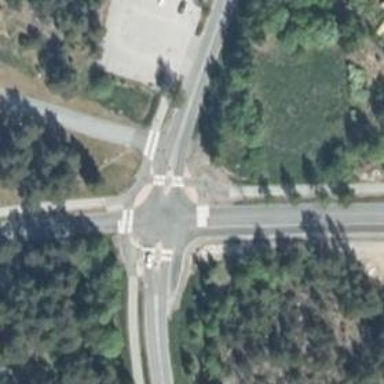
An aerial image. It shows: Marked crossing on the road.